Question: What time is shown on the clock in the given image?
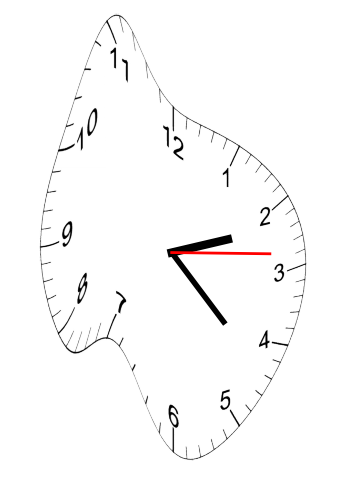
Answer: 02:22:14